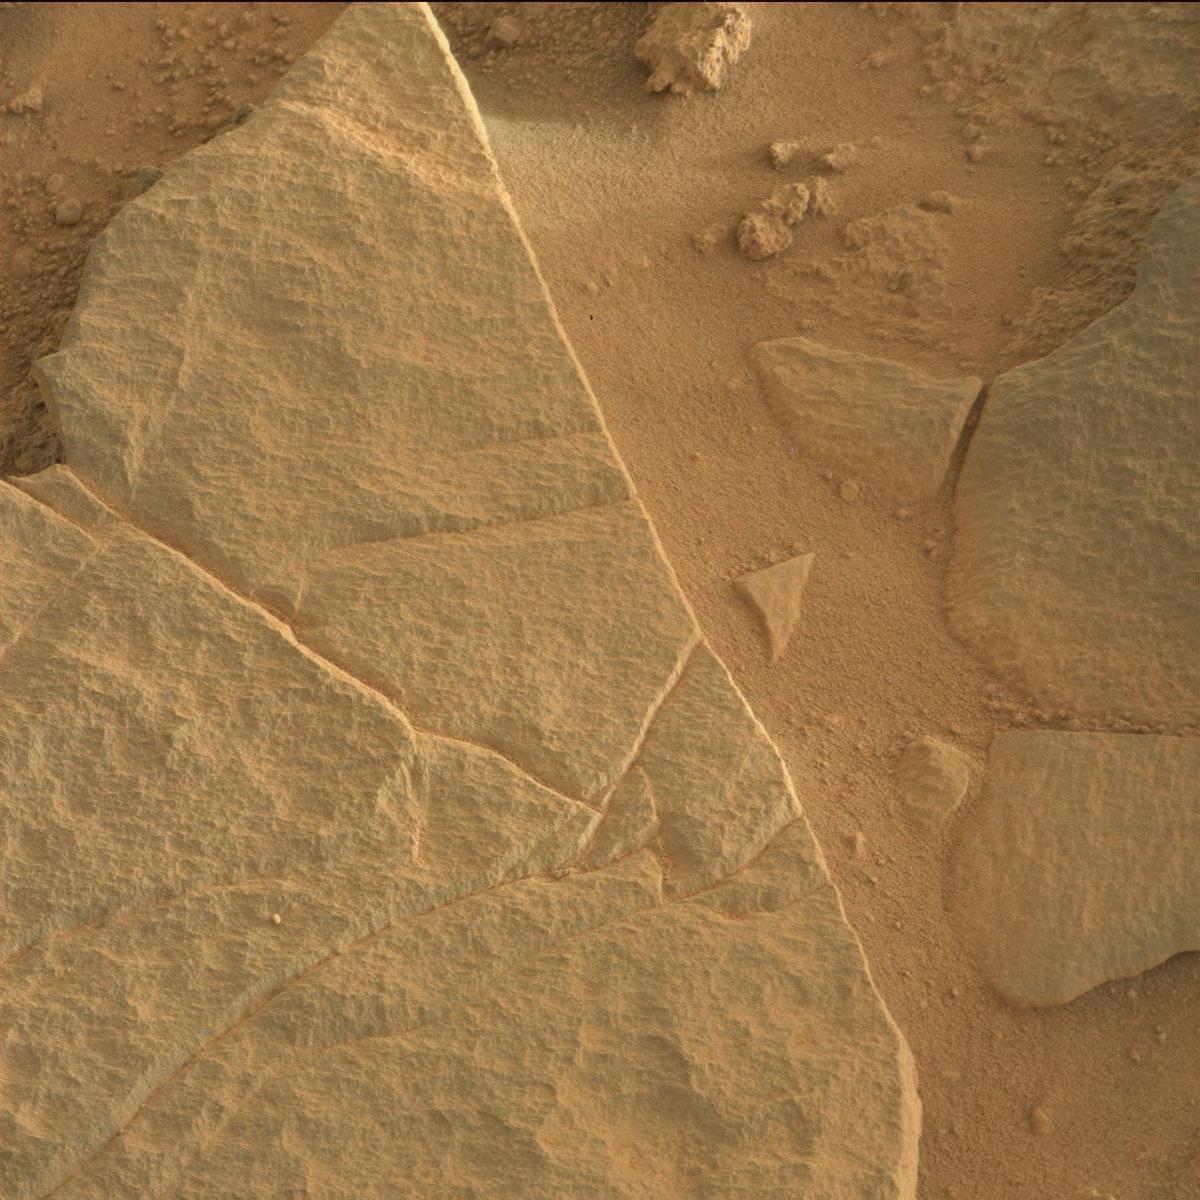
Terrain classes present: Bedrock, Rock, Sand / Soil